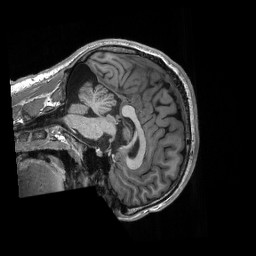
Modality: T1w
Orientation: sagittal
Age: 23
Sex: male
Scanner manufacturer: siemens
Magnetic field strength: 3 T
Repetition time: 2.3 s
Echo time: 0.00298 s